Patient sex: M
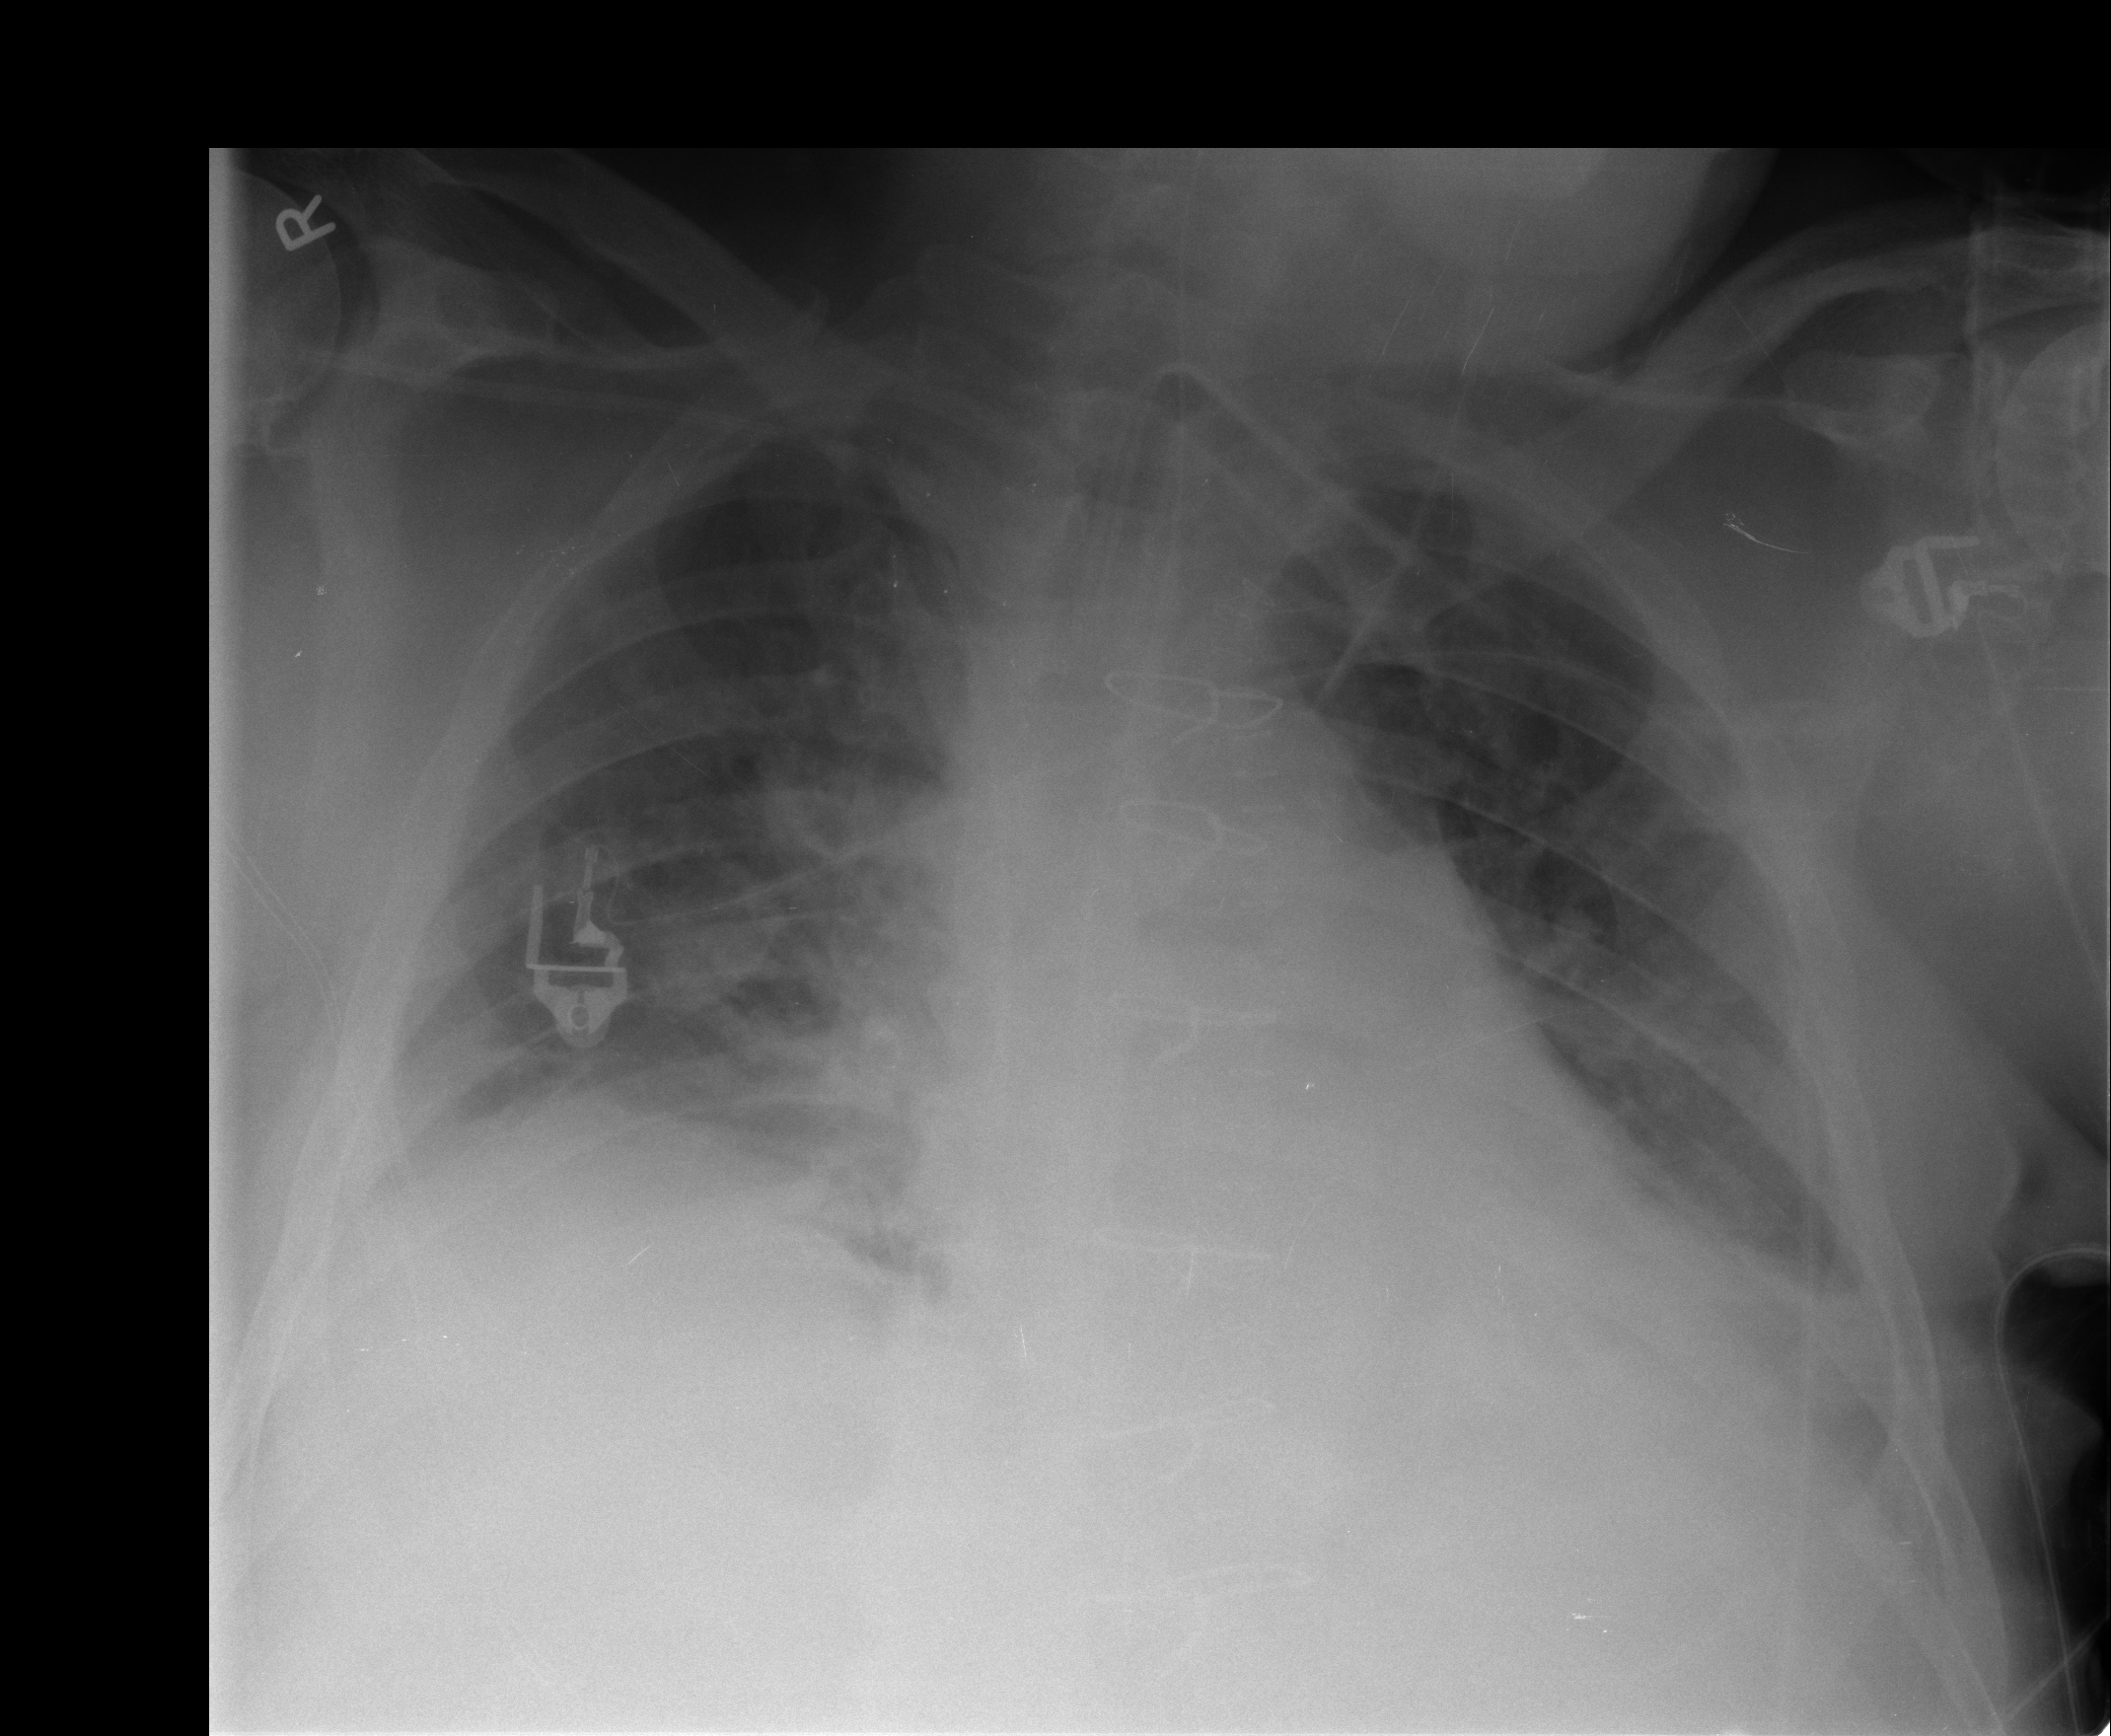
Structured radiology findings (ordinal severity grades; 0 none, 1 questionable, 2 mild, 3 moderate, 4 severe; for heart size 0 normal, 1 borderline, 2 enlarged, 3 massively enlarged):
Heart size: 2
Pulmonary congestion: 2
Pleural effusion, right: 2
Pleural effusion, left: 2
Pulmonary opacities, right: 1
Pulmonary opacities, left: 1
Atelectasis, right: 2
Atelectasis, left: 2